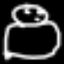
Label: frog